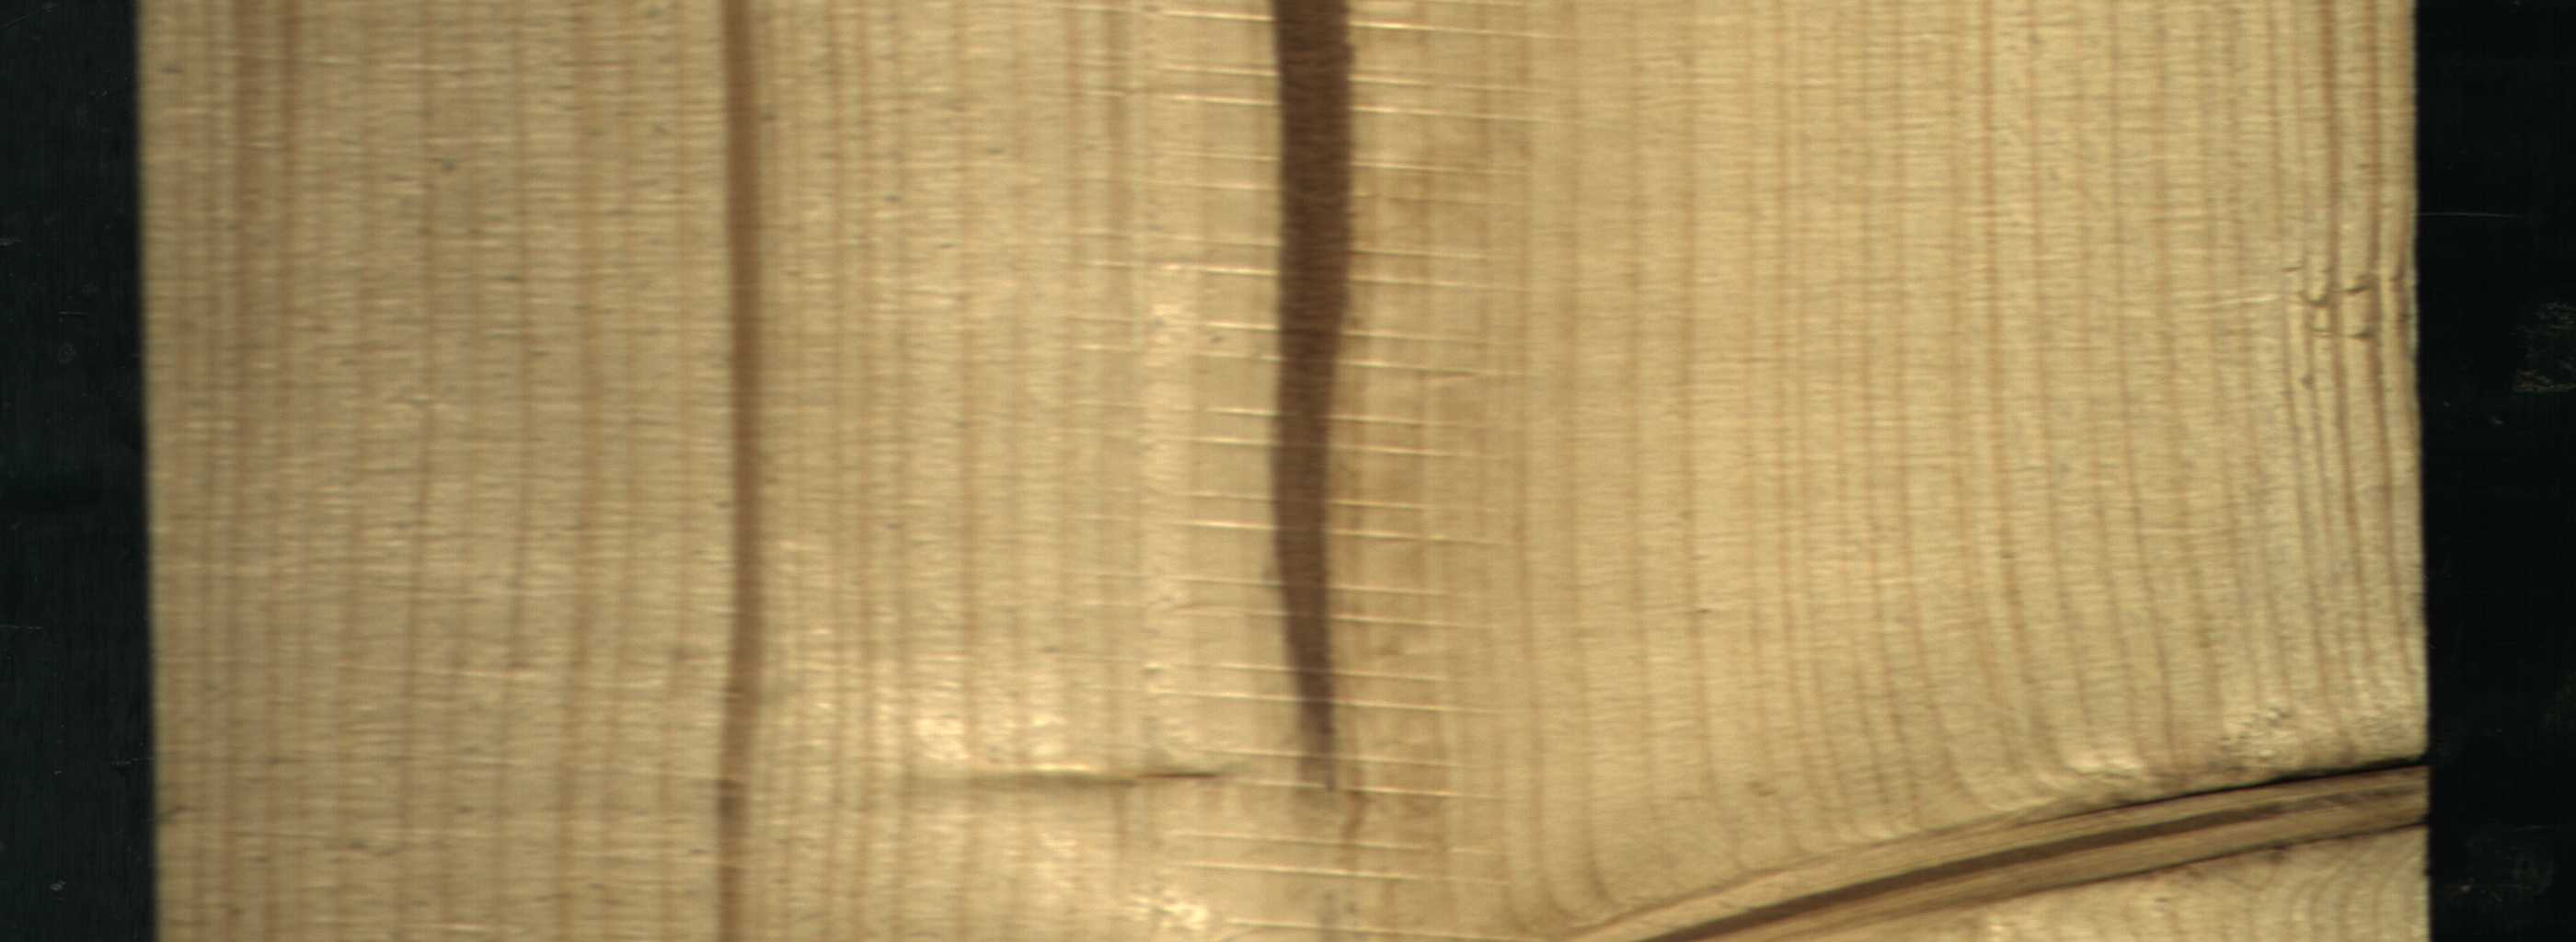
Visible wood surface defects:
Marrow
Dead_Knot